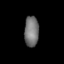
Tissue: skin
Cell type: Epithelial cells
Senescence score: 0.2453
Nuclear area (px): 430
Mean DAPI intensity: 116.156